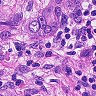
Metastatic tissue present: yes